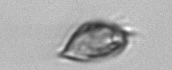
Label: Prorocentrum_triestinum